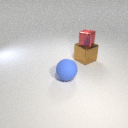
large blue rubber sphere in front of large brown metal cube